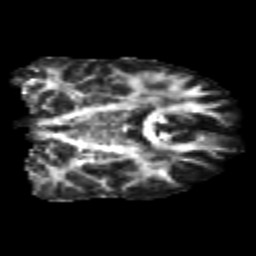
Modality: FA
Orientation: coronal
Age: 22
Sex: male
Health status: healthy
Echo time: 0.074 s